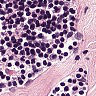
Metastatic tissue present: no